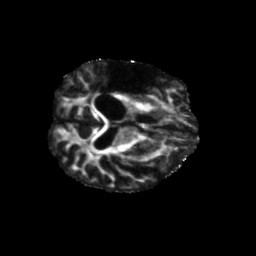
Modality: FA
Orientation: axial
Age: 55
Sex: male
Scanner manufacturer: siemens
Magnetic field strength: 3 T
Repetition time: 5.47 s
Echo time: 0.0854 s